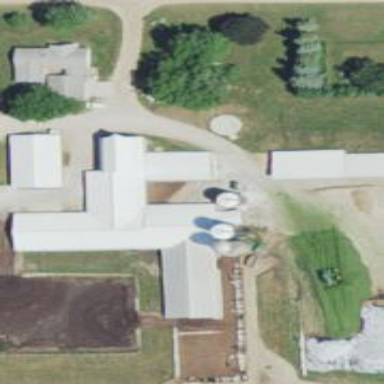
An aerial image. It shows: Silo.